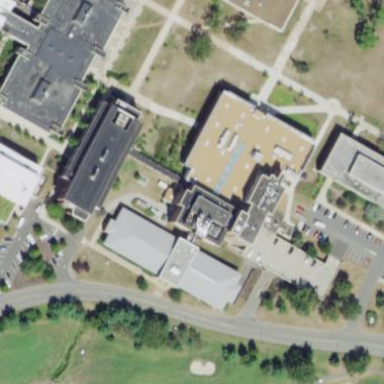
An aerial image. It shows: View of university building.